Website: crate-barrel
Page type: store-pickup
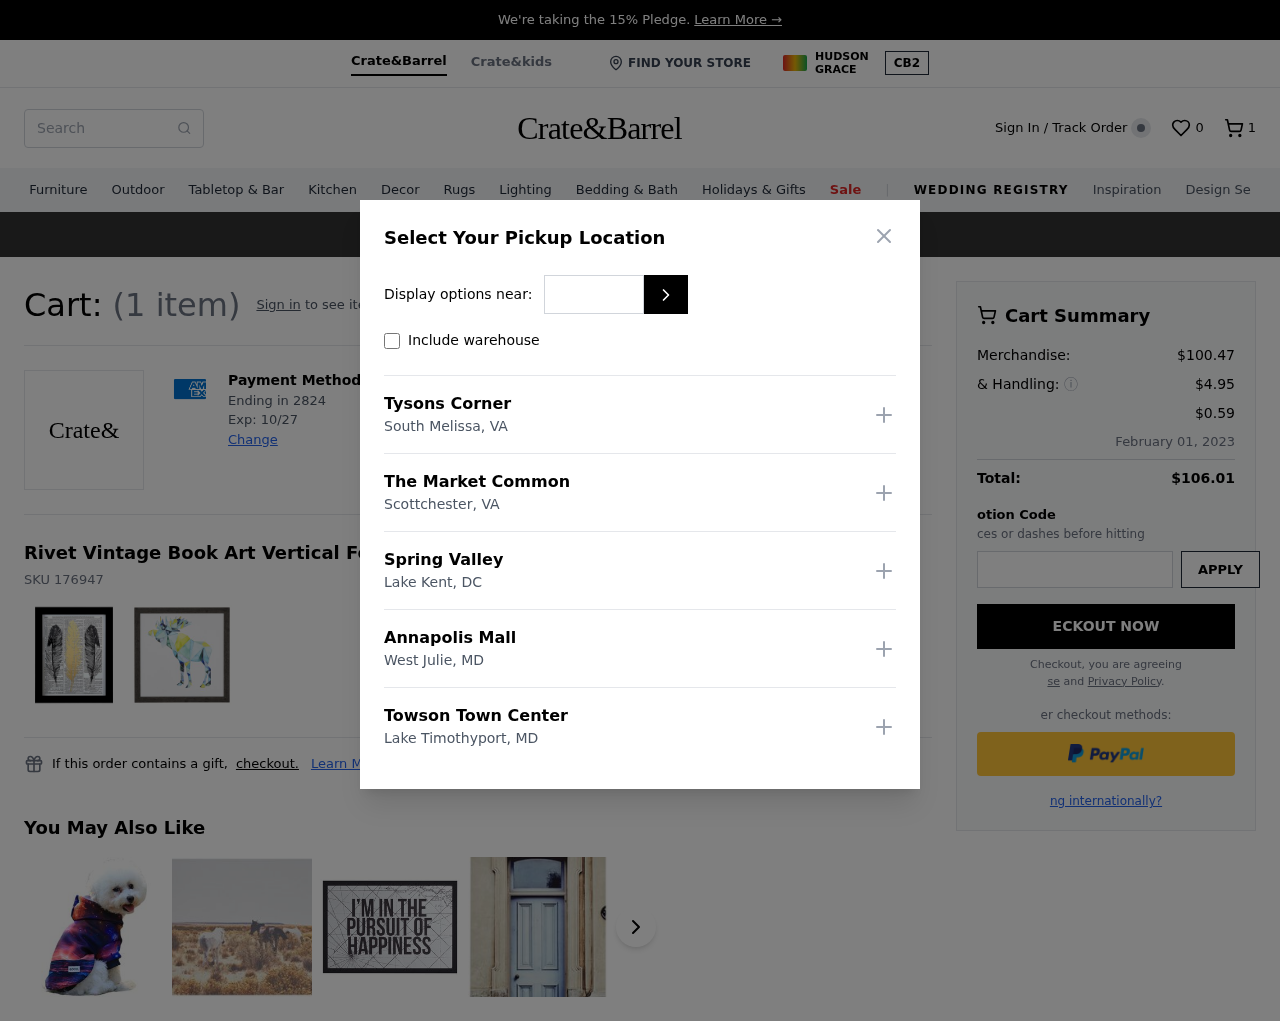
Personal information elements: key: PII_CARD_EXPIRY
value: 10/27
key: PII_CARD_LAST4
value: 2824
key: PII_LOCATION1_CITY
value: South Melissa
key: PII_LOCATION1_NAME
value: Tysons Corner
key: PII_LOCATION1_STATE
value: VA
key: PII_LOCATION2_CITY
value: Scottchester
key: PII_LOCATION2_NAME
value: The Market Common
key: PII_LOCATION2_STATE
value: VA
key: PII_LOCATION3_CITY
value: Lake Kent
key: PII_LOCATION3_NAME
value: Spring Valley
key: PII_LOCATION3_STATE
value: DC
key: PII_LOCATION4_CITY
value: West Julie
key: PII_LOCATION4_NAME
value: Annapolis Mall
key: PII_LOCATION4_STATE
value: MD
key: PII_LOCATION5_CITY
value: Lake Timothyport
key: PII_LOCATION5_NAME
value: Towson Town Center
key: PII_LOCATION5_STATE
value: MD
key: PII_POSTCODE
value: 22422
Product elements: key: PRODUCT1_NAME
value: Rivet Vintage Book Art Vertical Feathers 18 x 24, Black Frame-P
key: PRODUCT1_SKU
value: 176947
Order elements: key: ORDER_NUM_ITEMS
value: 1
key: ORDER_NUM_ITEMS
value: (1 item)
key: ORDER_SUBTOTAL
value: $100.47
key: ORDER_SHIPPING_COST
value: $4.95
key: ORDER_SURCHARGE
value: $0.59
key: ORDER_DELIVERY_DATE
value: February 01, 2023
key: ORDER_TOTAL
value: $106.01
Search elements: key: HEADER_SEARCH
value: Search
Other elements: key: WISHLIST_NUM_ITEMS
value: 0